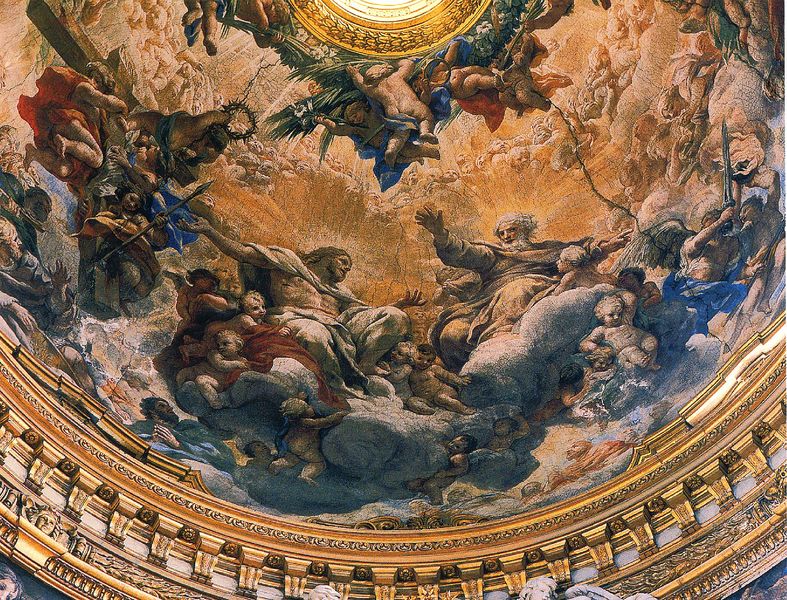
Titel: Intercessio Christi vor Gottvater, Jesaia und Jeremia
Künstler: Pietro da Cortona
Standort: Rom, Santa Maria in Vallicella (Santa Nuova) (EU - I - Latium)
Schlagwörter: blau, gott, hand, himmel, kampf, wolken, gelb, fenster, licht, orange, weiss, rot, bart, arm, barock, kirche, sonne, gold, decke, engel, weis, kuppel, krieg, lanze, ornamente, stuck, leuchten, gewölbe, kreuz, dom, schwert, kranz, gesims, christus, jesus, götter, segnen, deckengemälde, fresko, putti, dornenkrone, spee, gottvater, chrsitus, frresken, passionm